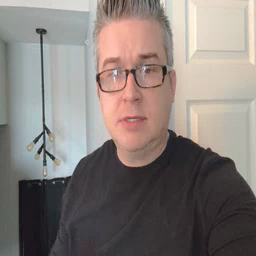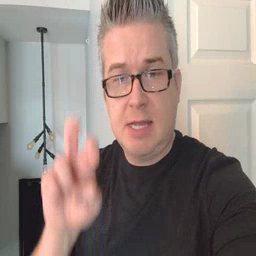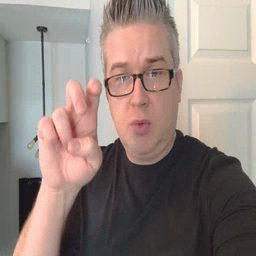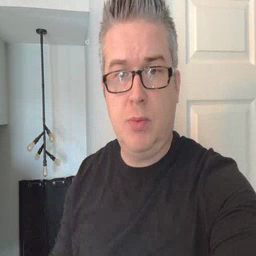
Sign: stairs